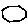
Label: hexagon